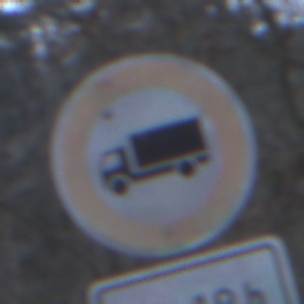
Verkehrszeichen: VerbotFuerKraftfahrzeugeUeberDreiKommaFuenfTonnen
Zusatzzeichen unten: ZeitangabenOhneBeschraenkungAufWochentage1
Umgebung: Outdoor, Nature
Tageszeit: MorningAfternoon
Wetter: Overcast
Licht: Natural
Jahreszeit: Winter
Kontrast: LowContrast